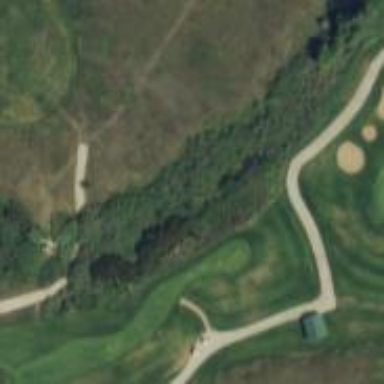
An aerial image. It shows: Area of rough grass used for golf.